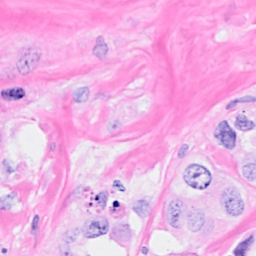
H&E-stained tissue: Breast